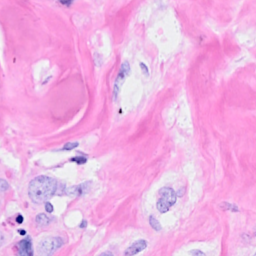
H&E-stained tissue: Breast